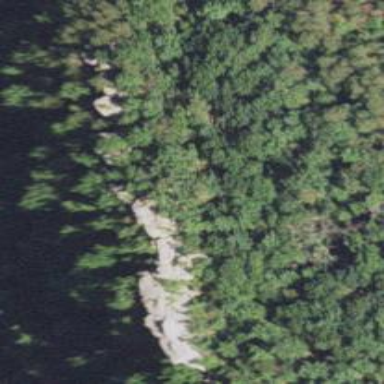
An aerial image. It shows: Crag for climbing.